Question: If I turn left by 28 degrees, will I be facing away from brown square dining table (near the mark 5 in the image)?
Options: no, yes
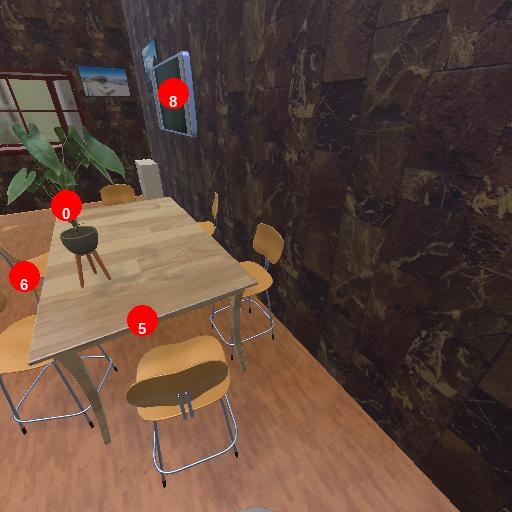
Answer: no